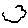
Label: cloud